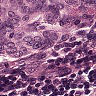
Metastatic tissue present: yes